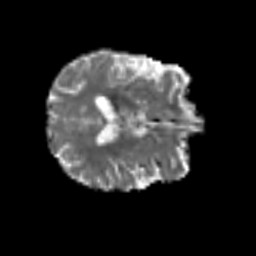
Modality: MD
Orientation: axial
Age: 58
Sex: male
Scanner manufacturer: siemens
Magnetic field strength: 3 T
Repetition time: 6.1 s
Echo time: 0.101 s